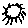
Label: sun